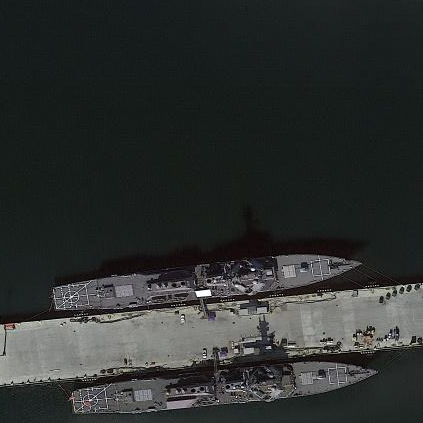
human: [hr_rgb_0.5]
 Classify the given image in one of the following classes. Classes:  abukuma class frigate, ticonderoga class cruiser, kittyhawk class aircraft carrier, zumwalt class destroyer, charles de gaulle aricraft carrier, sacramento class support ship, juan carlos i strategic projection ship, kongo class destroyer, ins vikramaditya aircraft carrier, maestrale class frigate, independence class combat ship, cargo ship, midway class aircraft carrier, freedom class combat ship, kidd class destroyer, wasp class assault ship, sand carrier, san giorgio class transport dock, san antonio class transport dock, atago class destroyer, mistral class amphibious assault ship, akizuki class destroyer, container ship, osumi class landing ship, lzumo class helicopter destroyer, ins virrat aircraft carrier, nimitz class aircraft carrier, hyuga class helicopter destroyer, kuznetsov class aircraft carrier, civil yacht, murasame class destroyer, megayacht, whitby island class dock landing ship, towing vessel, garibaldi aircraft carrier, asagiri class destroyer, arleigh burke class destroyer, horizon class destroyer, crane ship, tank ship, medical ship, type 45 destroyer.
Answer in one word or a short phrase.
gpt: Arleigh Burke class destroyer